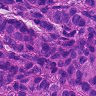
Metastatic tissue present: yes